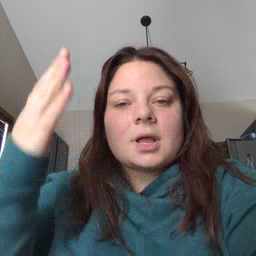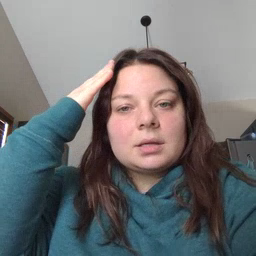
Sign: hat